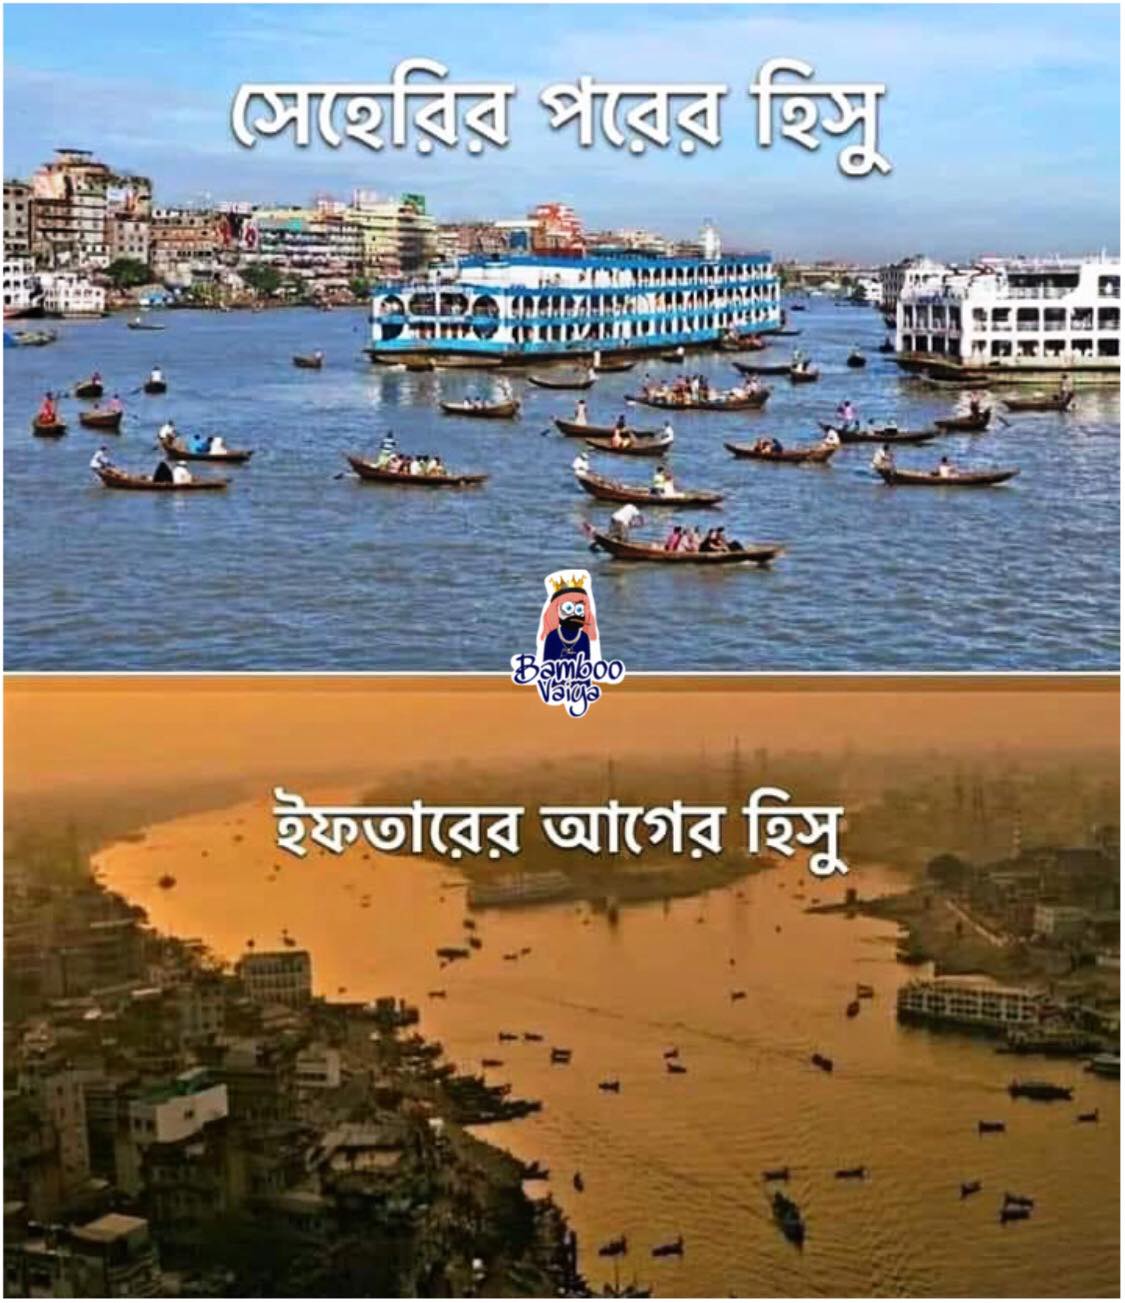
Text: সেহেরীর পরের হিসু ইফতারের আগের হিসু
Label: Non Hate